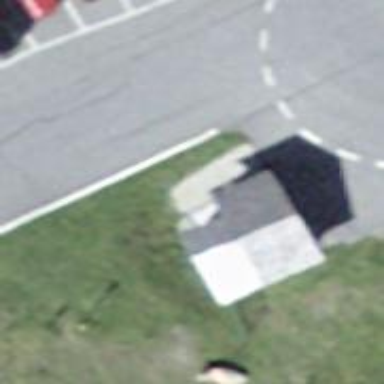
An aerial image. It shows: Bench for seating.